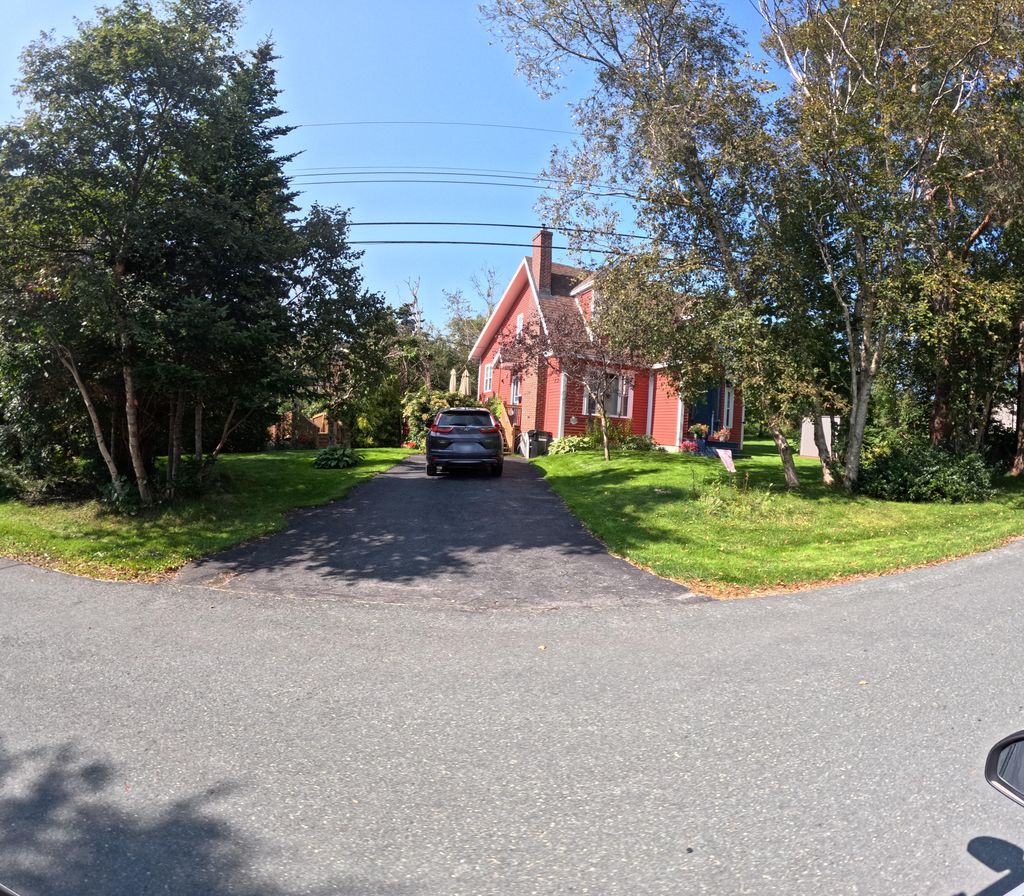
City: st_johns